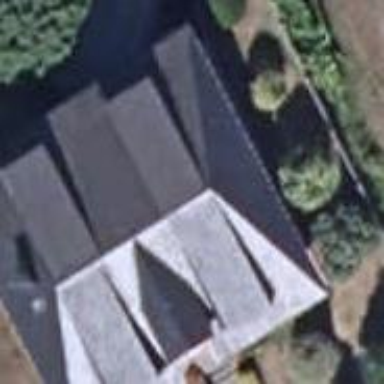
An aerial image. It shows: Simple and straightforward house.